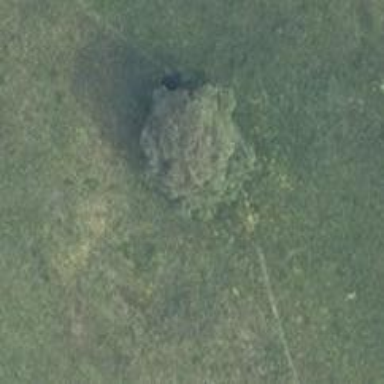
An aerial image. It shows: Deciduous broadleaved tree.